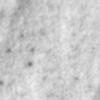
Label: no_change